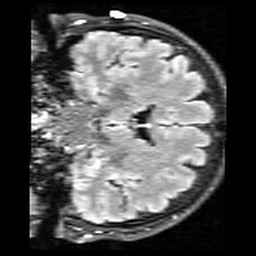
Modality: FLAIR
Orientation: coronal
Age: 62
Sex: female
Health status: healthy
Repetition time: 12 s
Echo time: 0.095 s